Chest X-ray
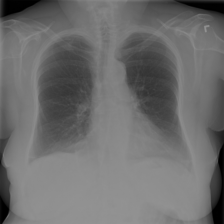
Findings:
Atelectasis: positive
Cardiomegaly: negative
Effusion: negative
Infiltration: negative
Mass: negative
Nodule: negative
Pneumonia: negative
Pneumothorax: negative
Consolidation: negative
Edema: negative
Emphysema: negative
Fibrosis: negative
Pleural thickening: negative
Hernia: negative